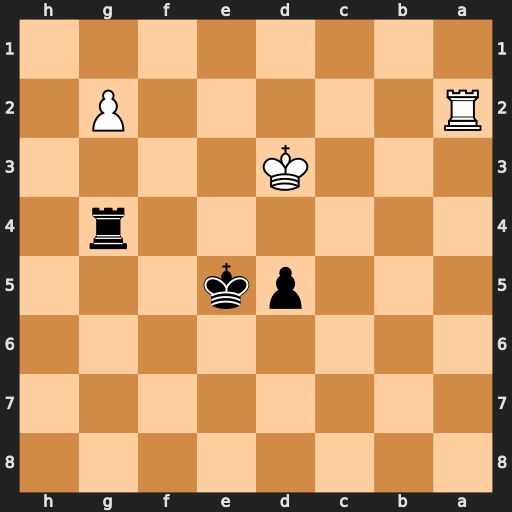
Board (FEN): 8/8/8/3pk3/6r1/3K4/R5P1/8
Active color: b
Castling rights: -
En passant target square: -
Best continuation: Rg3+ Kc2 Rxg2+ Kb3 Rxa2